Question: Here is a picture:

Is there a way to expand layer (the area where you draw), to be larger.
At first i thought that (0,0) is the center, but it seems that it is a starting point for layer.
I was planning to draw content at (0,0) then to translate it as necessary.
Or, must i draw whatever i have in center of layer (width/2, height/2) and then translate as necessary?
EDIT_01:
The offset of layer is made by panning gesture recognizer. That is on purpose, since app must have panning of content.
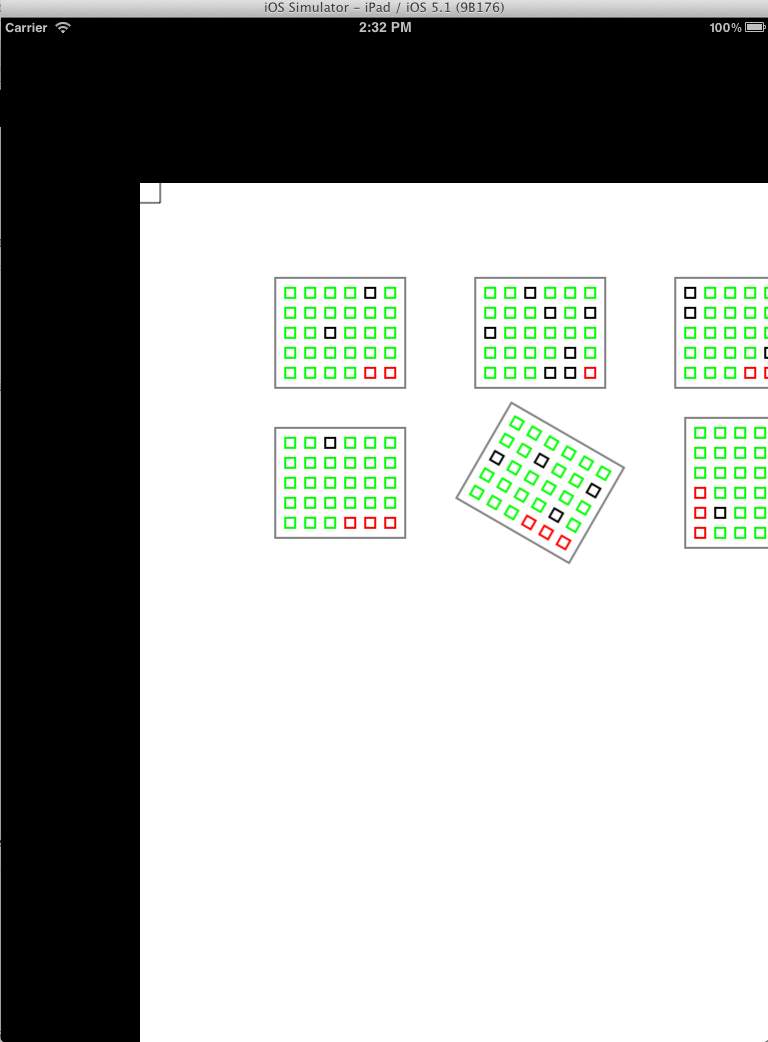
Answer: ## Answers
> At first i thought that (0,0) is the center, but it seems that it is a starting point for layer
(0,0) in iOS begins at the top left of the layer, and gets greater going right and down. In OS X, (0,0) begins in the bottom left, and gets greater going right and up.
> Is there a way to expand layer (the area where you draw), to be larger
The question I have is, do you need to? This can have performance issues, as you're rendering and storing drawing data when you don't really need to, causing more memory to be used. It looks like your layer is filling the screen correctly, it's just translated incorrectly. If you move it to the correct place, you shouldn't need to expand the layer off screen.
This mean you can't translate other layers off screen, of course you can. But really you don't want to expand the size of your drawing area to expand off screen.
> Must i draw whatever i have in center of layer (width/2, height/2) and then translate as necessary?
If you want them drawn into the center, then yes. You can create your own method to translate your own co-ordinate space into the co-ordinate space of the layer, to make this easier for you.
## Documentation
I'd suggest reading this, to get a greater grasp of the geometry workings of 'CALayer':
<URL>
...and this to get an understanding of drawing techniques:
<URL>